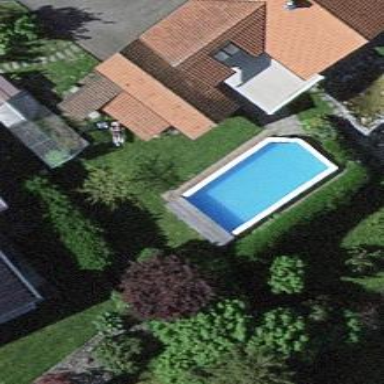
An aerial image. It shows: Swimming pool located in leisure land.